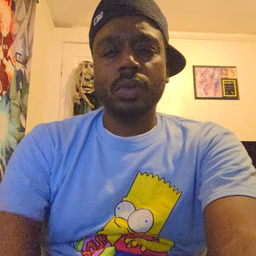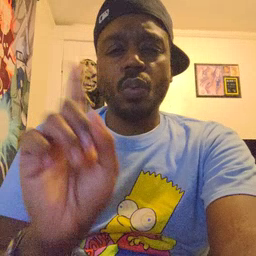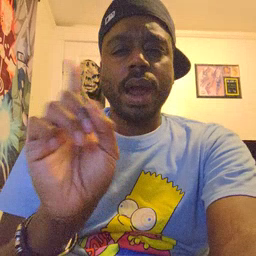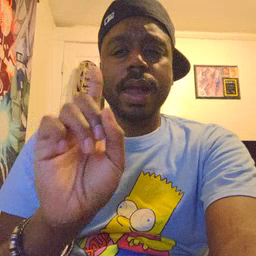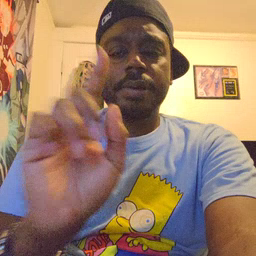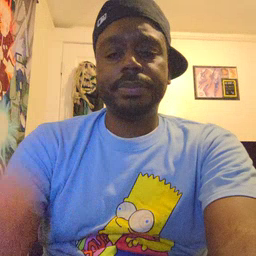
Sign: where